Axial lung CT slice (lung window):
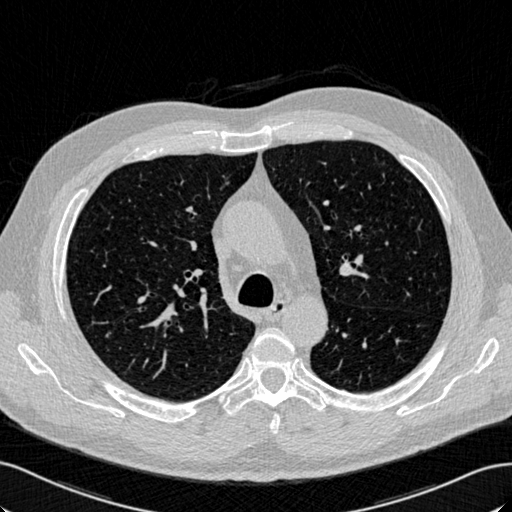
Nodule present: no